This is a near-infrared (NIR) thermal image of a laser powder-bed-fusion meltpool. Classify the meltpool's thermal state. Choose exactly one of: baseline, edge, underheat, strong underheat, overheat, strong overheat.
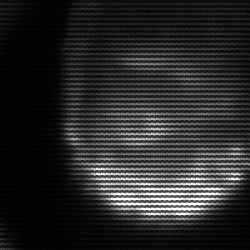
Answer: edge